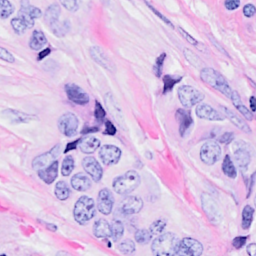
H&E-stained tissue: Breast